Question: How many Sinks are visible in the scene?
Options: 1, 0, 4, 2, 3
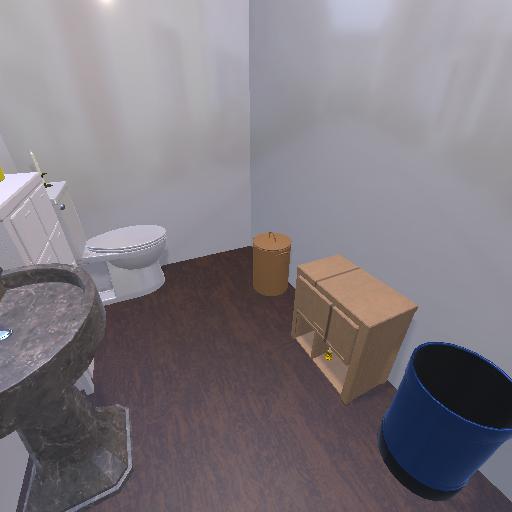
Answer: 1